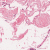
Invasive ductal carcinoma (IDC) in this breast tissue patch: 0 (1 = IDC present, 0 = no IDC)